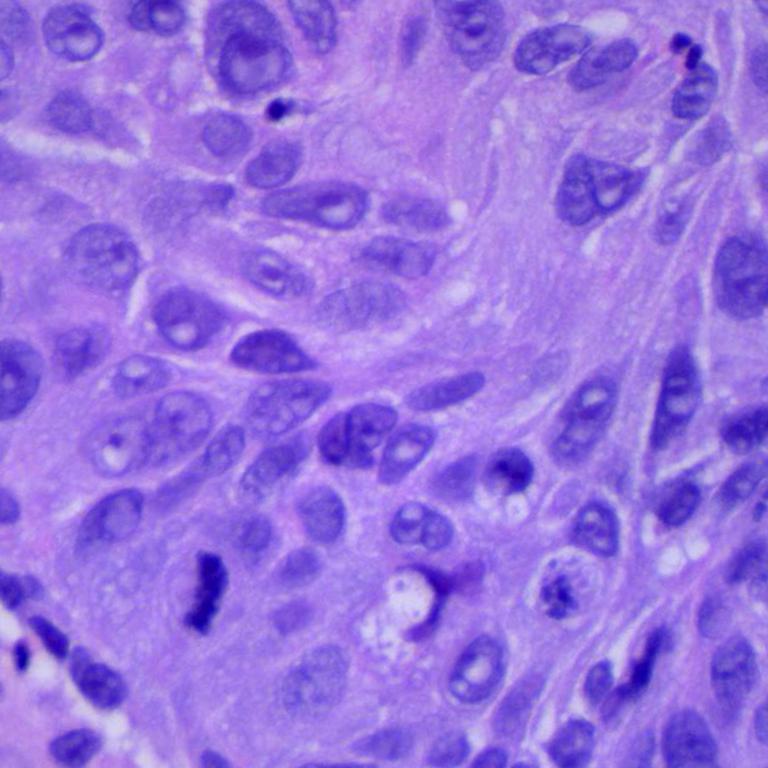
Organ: lung
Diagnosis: squamous carcinomas